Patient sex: F
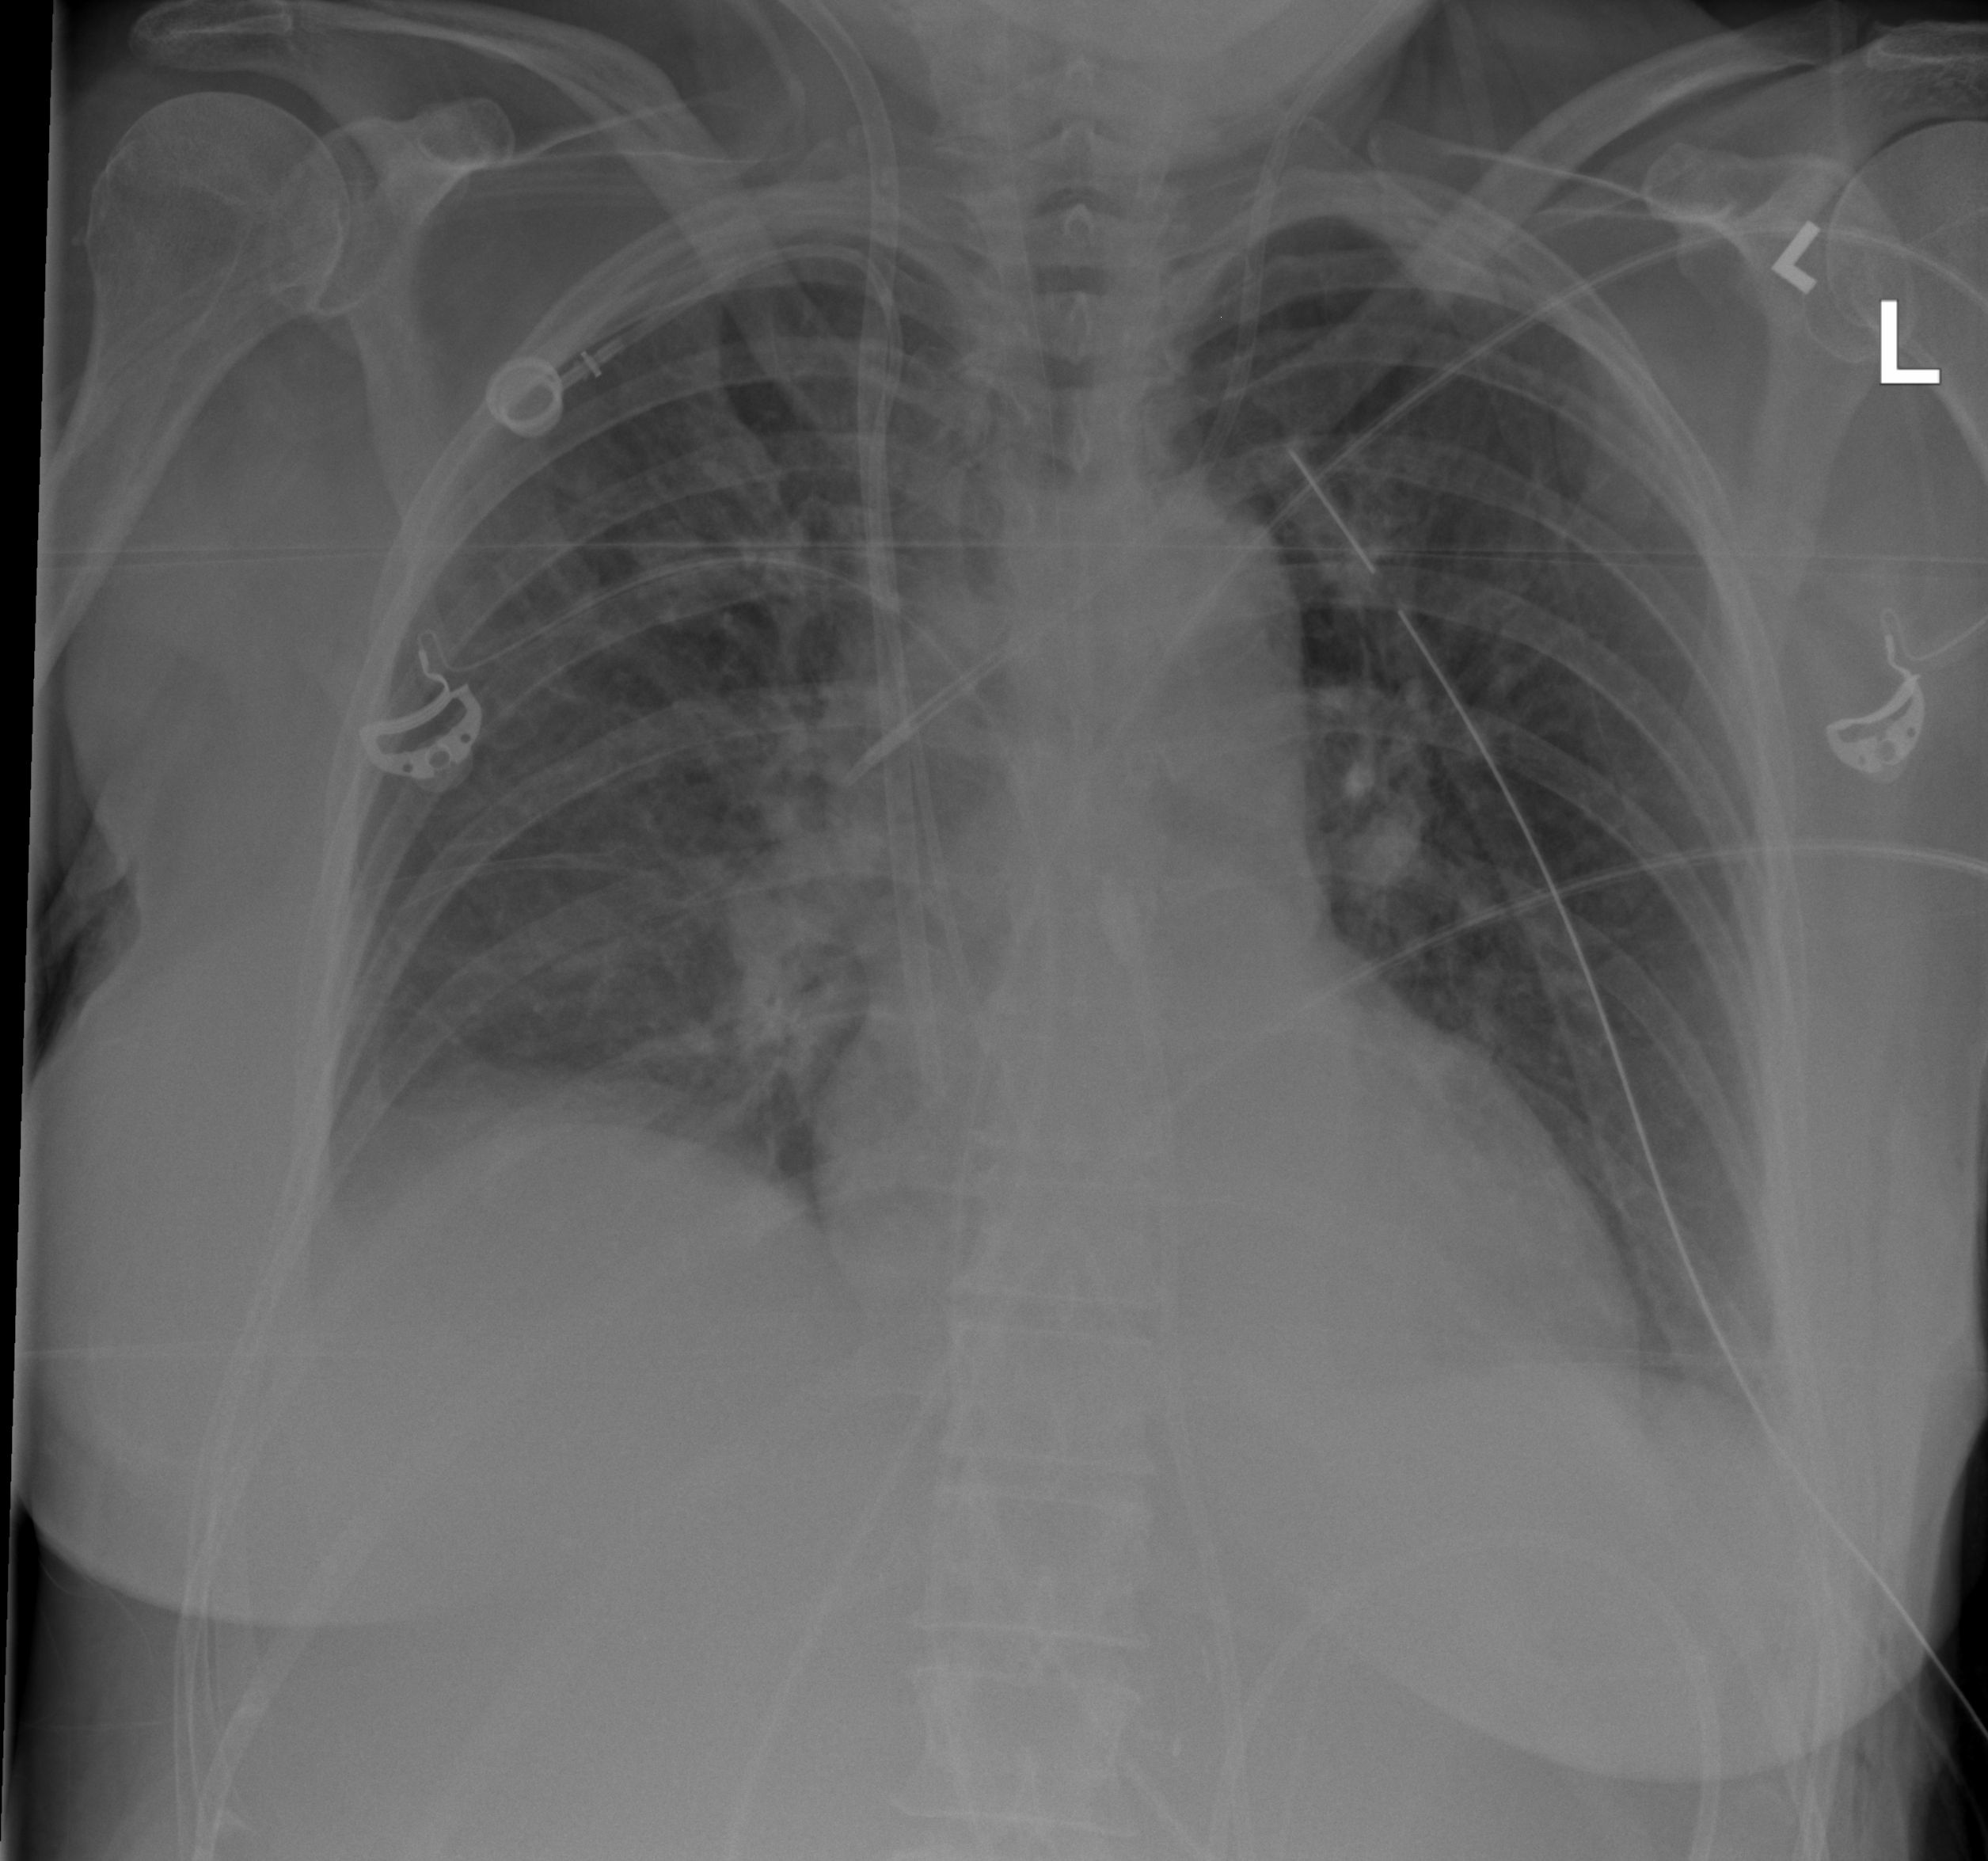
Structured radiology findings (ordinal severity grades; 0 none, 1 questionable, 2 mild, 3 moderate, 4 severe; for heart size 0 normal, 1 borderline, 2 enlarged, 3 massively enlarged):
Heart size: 0
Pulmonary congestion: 0
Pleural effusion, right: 2
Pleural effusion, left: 1
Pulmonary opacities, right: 2
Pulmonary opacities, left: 0
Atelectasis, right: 2
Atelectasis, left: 2